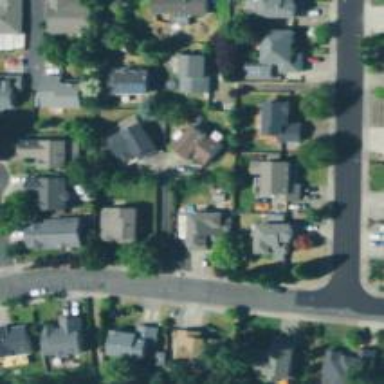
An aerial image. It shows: Living street.